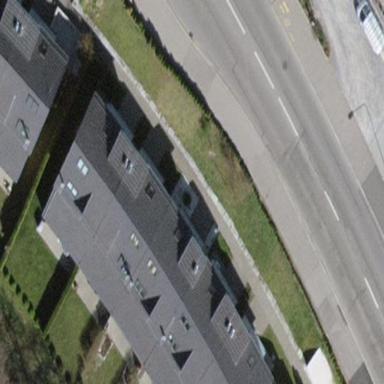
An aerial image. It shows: Terrace building.